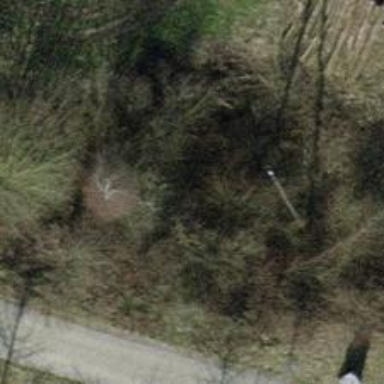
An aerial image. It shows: Power pole.